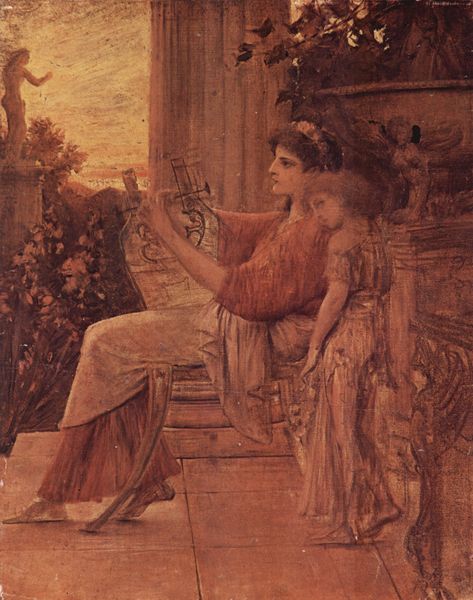
Titel: Sapho
Künstler: Gustav Klimt
Standort: Wien
Institution: Historisches Museum der Stadt Wien
Schlagwörter: baum, blätter, dunkel, gemälde, himmel, laub, mann, schatten, bäume, gelb, landschaft, mädchen, sitzen, abend, blumen, braun, fenster, frau, frisur, haar, hell, kleid, kleider, licht, nacht, orange, profil, raum, stuhl, säule, säulen, zeichnung, blick, blüten, dame, rot, tuch, malerei, rock, symbolismus, alt, falten, haarschmuck, schale, sockel, stehen, stein, steine, trauer, bildnis, instrument, vorhang, öl, ast, ferne, sonne, boden, figur, gewand, haare, kelch, sessel, innen, kind, mutter, tochter, blatt, gesang, musik, pflanze, pflanzen, haarreif, engel, garten, putto, skulptur, statue, terrasse, füße, sommer, lehne, sitz, pflaster, abends, berge, mauer, sonnenuntergang, platz, romantik, treppe, jugendstil, spielen, musizieren, melancholie, muse, geländer, stufe, plastik, reflexion, fussboden, barfuss, antike, nachts, fliesen, kacheln, kranz, mythologie, statuette, unterzeichnung, rom, anschmiegen, sehnsucht, antik, schmerz, toga, praeraffaeliten, tonig, griechenland, blumenkranz, rötlich, aussen, antikisierend, platten, tempel, basis, sule, harfe, anlehnen, lyra, leier, art deco, sohn, lied, nachdenklichkeit, sphinx, thalia, friedlich, skultpur, antikenrezeption, vorspiel, rossetti, lauschen, wehmut, horchen, nachsinnen, haarfe, alma-taddema, brüsting, infini, rosselini, symbolimus, alma tadema, tadema, antikenrezeption schale, musiieren